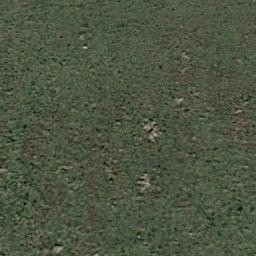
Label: meadow